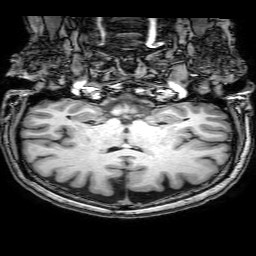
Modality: T1w
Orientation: sagittal
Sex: female
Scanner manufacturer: philips
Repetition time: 0.008055 s
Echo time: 0.00368 s